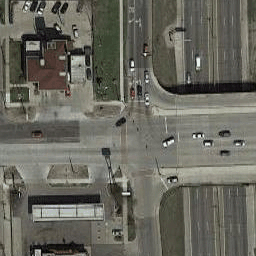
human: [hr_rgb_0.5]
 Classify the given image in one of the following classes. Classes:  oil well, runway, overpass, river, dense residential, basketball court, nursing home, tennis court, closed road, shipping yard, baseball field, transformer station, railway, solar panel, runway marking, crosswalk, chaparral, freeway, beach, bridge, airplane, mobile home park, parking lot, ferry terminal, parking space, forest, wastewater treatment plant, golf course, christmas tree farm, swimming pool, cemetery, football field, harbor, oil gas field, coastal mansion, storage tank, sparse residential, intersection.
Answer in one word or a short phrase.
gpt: intersection